Interaction volume radius: 5 \u00c5
Interaction volume height: 15 \u00c5
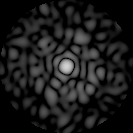
Disorder parameter: 0.8434